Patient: sex M, age 48
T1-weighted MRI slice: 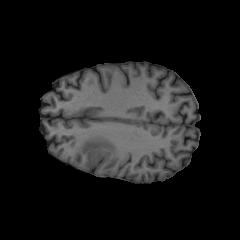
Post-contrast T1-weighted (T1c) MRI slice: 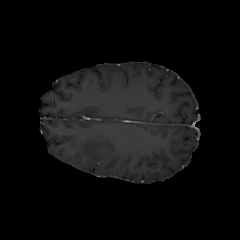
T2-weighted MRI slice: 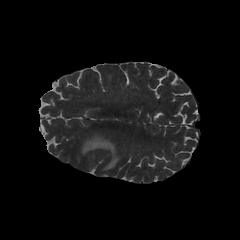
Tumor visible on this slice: yes
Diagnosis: Glioblastoma, IDH-wildtype
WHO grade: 4